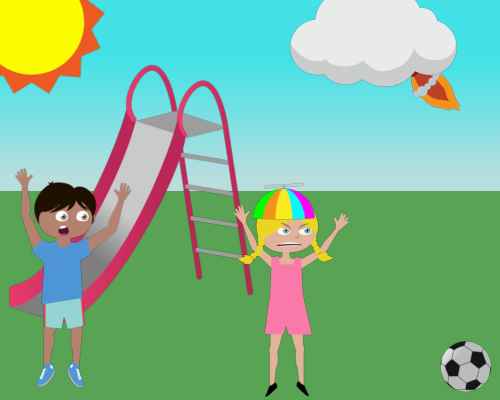
Top left  large sun, half visible. Left side large slide facing left. In front of the slide: large boy standing, arms up, open mouth, facing right, surprised look. In the center large girl standing, arms up, mad face, facing right, feet close to the bottom. Right corner large soccer ball. Right top large cloud.Behind the cloud: large rocket, only flames visible. Girl wearing a rainbow hat.